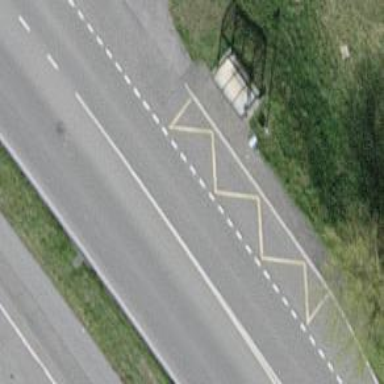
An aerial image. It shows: Bus stop equipped with public transport stop position.